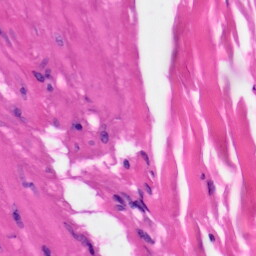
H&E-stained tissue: Skin